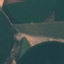
Land use / land cover class: AnnualCrop